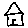
Label: house